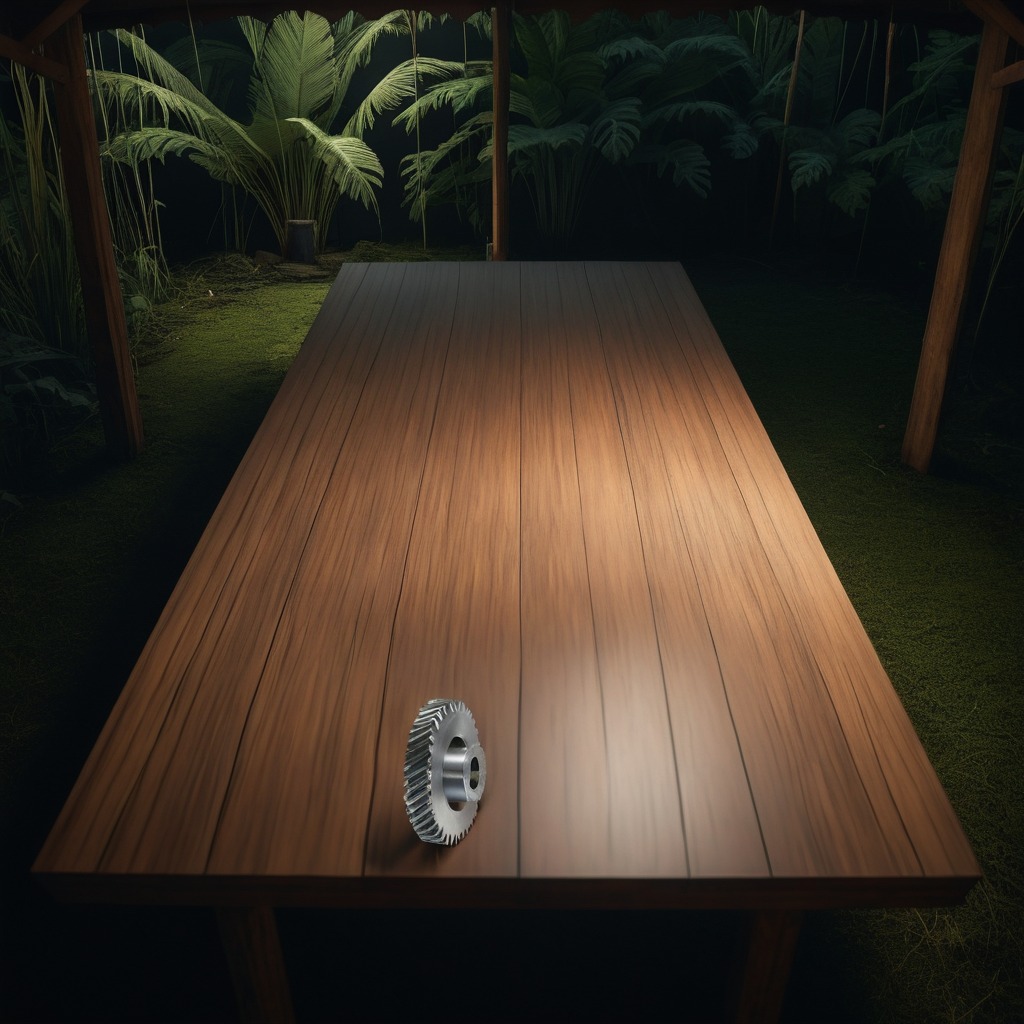
A steel gear with teeth is lying on the wooden table.